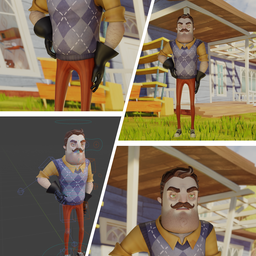
Label: people